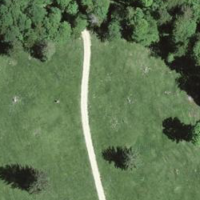
EUNIS habitat code: 24
Species observed at this site:
Petasites albus